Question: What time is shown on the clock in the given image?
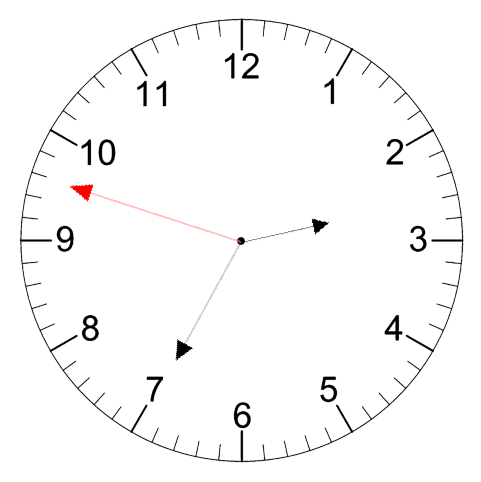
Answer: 02:34:48